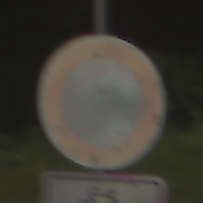
Verkehrszeichen: VerbotFahrzeugeAllerArt
Zusatzzeichen unten: EinspurigeFahrzeugeFrei5
Umgebung: Outdoor, RoadRail
Tageszeit: Midday
Wetter: Clear
Licht: Natural
Jahreszeit: NotSpecified
Kontrast: HighContrast